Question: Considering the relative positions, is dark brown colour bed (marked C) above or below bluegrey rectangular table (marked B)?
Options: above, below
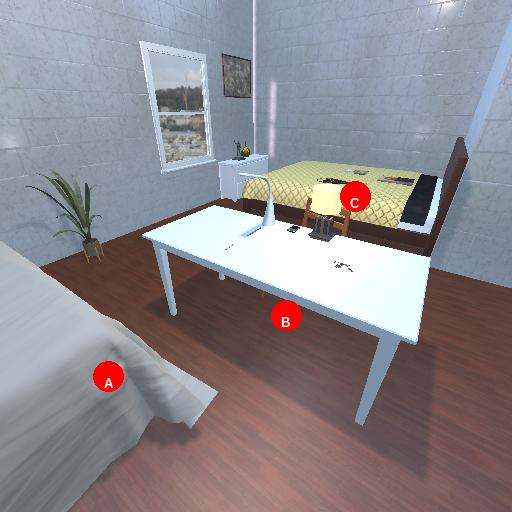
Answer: above